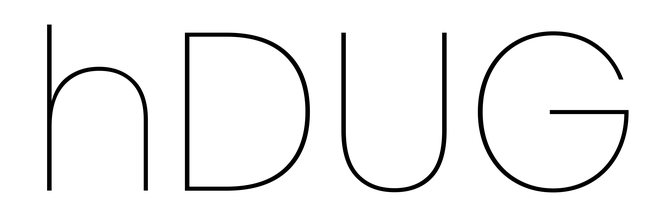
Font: Poppins-Thin